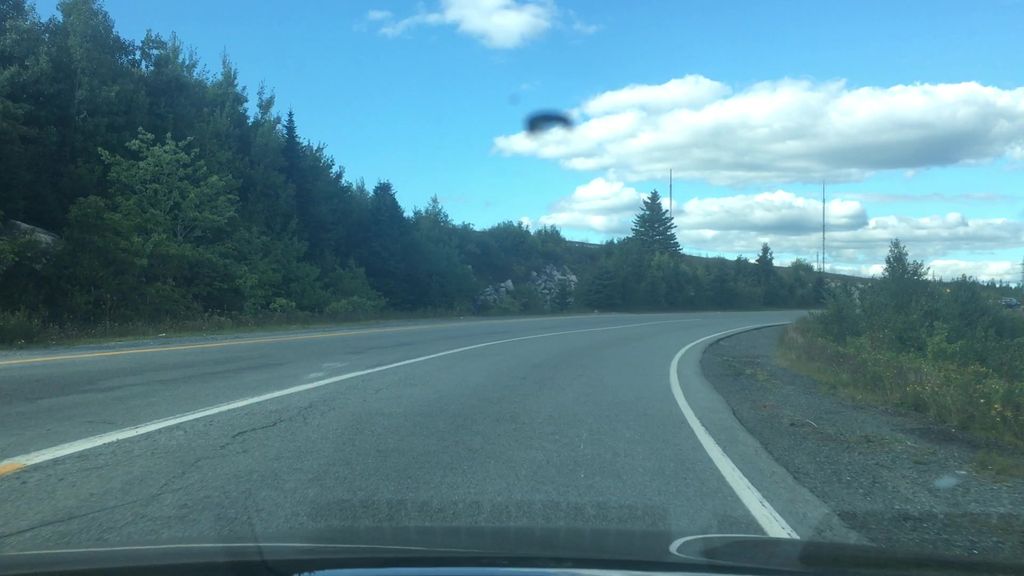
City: halifax